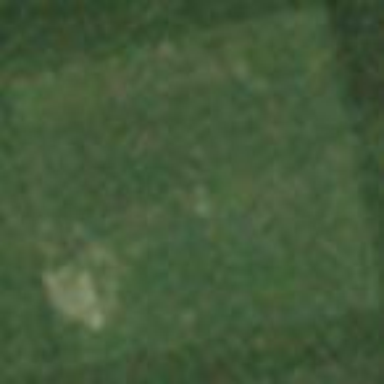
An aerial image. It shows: Grassy area designated as golf tee.